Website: bh-photo
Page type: cross-sells
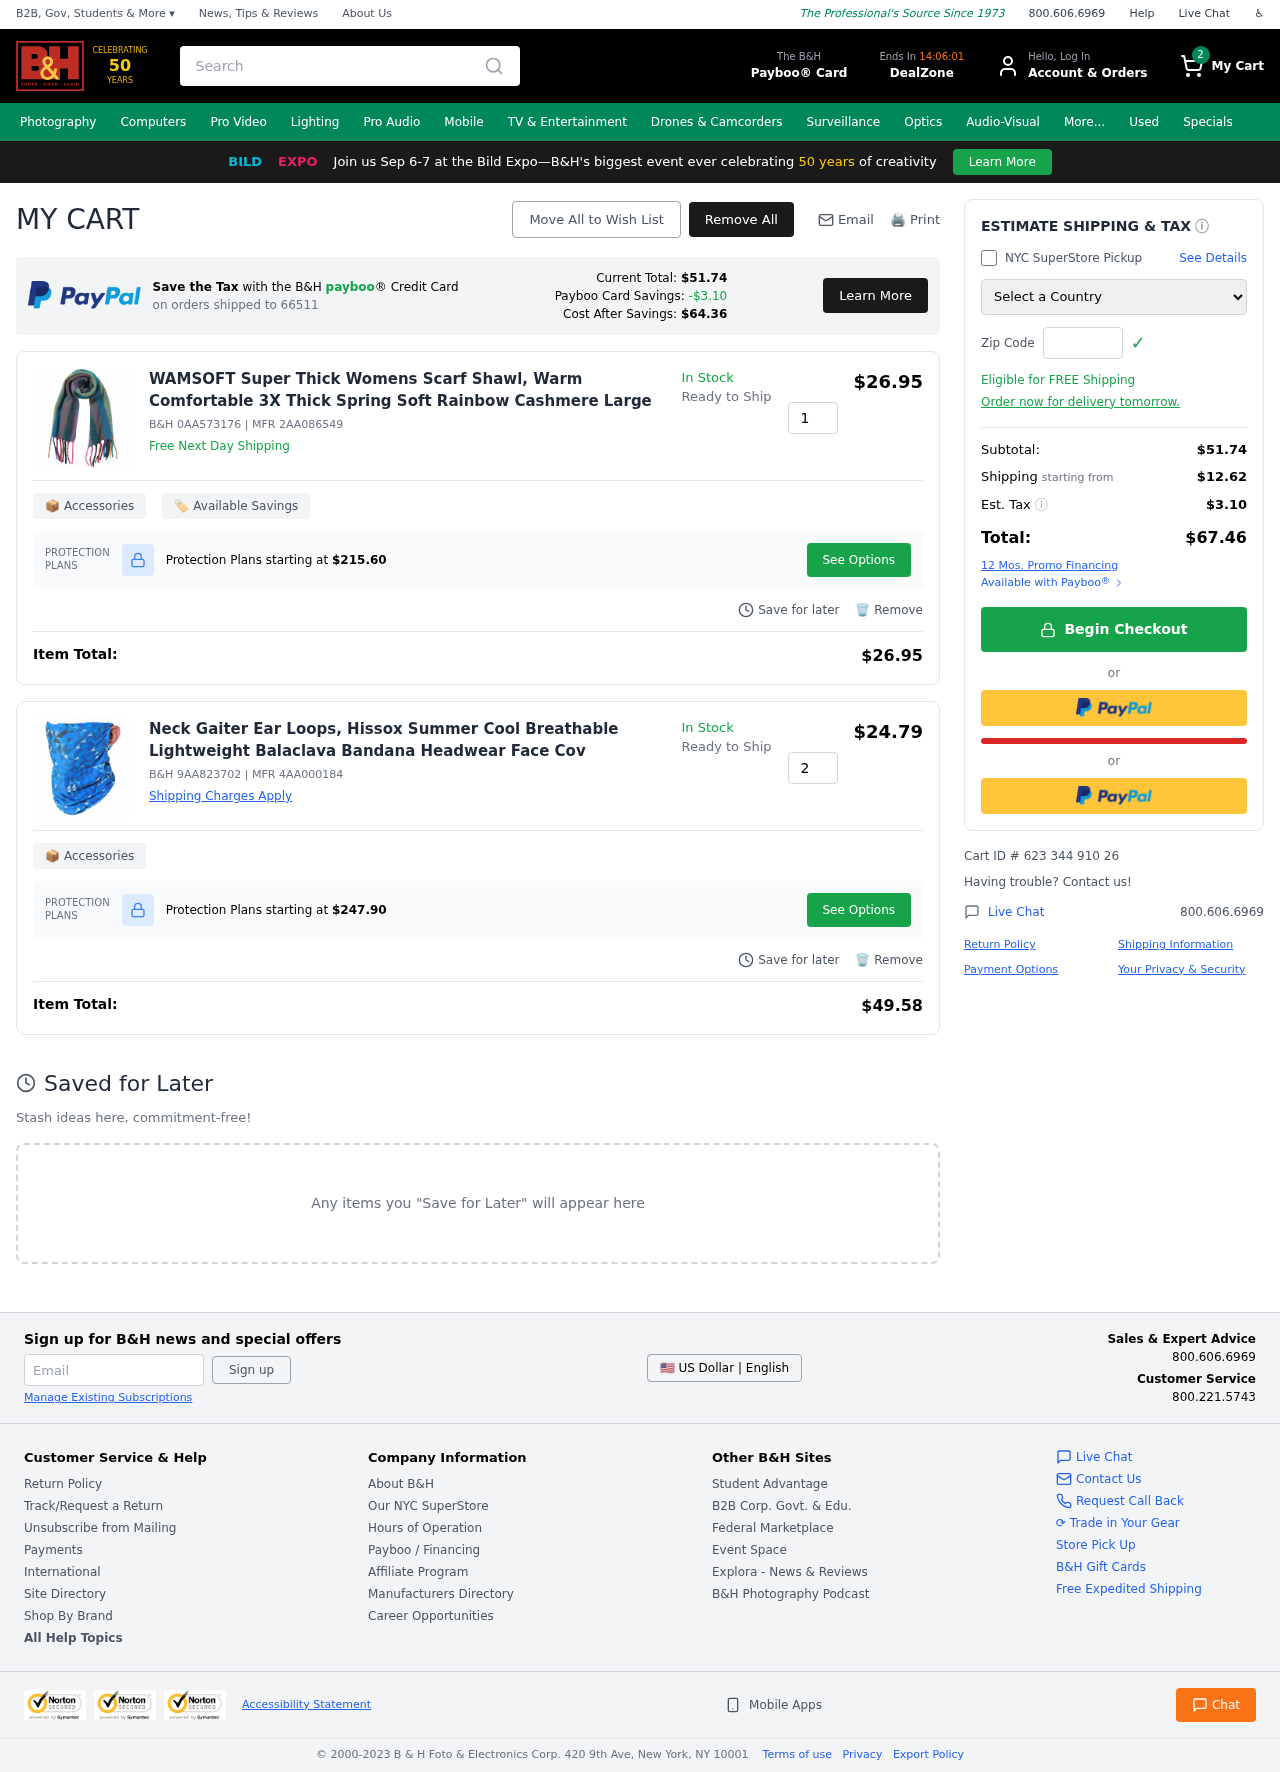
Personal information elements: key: PII_COUNTRY
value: United States
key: PII_POSTCODE
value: on orders shipped to 66511
Product elements: key: PRODUCT1_NAME
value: WAMSOFT Super Thick Womens Scarf Shawl, Warm Comfortable 3X Thick Spring Soft Rainbow Cashmere Large
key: PRODUCT1_PRICE
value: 26.95
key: PRODUCT1_QUANTITY
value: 1
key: PRODUCT2_NAME
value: Neck Gaiter Ear Loops, Hissox Summer Cool Breathable Lightweight Balaclava Bandana Headwear Face Cov
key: PRODUCT2_PRICE
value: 24.79
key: PRODUCT2_QUANTITY
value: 2
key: PRODUCT1_SKU
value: B&H 0AA573176
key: PRODUCT1_MFR
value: MFR 2AA086549
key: PRODUCT1_PROTECTION_PRICE
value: $215.60
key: PRODUCT1_ITEM_TOTAL
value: $26.95
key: PRODUCT2_SKU
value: B&H 9AA823702
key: PRODUCT2_MFR
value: MFR 4AA000184
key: PRODUCT2_PROTECTION_PRICE
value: $247.90
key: PRODUCT2_ITEM_TOTAL
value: $49.58
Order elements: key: ORDER_NUM_ITEMS
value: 2
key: PAYBOO_CURRENT_TOTAL
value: $51.74
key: ORDER_SUBTOTAL
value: $51.74
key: ORDER_SHIPPING_COST
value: $12.62
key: ORDER_TAX
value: $3.10
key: ORDER_TOTAL
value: $67.46
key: ORDER_ID
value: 623 344 910 26
Search elements: key: HEADER_SEARCH
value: Search
Other elements: key: PAYBOO_SAVINGS
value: -$3.10
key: PAYBOO_COST_AFTER_SAVINGS
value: $64.36